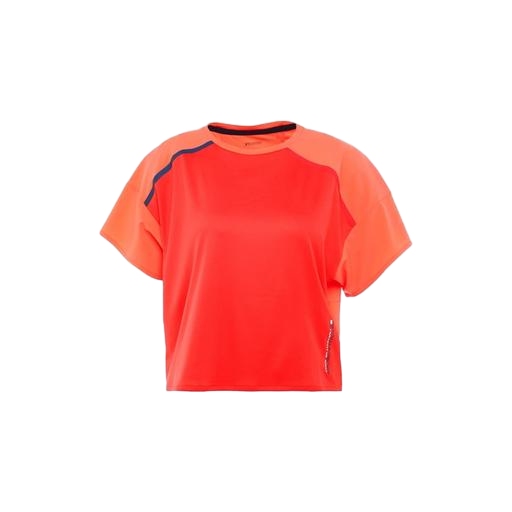
orange short-sleeved workout muscle shirt, pink sunny run short sleeve tee, multicolor women’s ua studio oversized t, white background